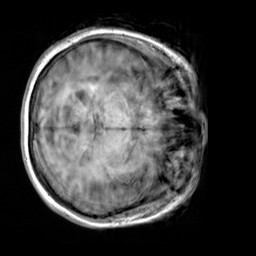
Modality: T1w
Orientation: axial
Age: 22
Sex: female
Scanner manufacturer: siemens
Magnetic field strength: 3 T
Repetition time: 2.3 s
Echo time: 0.00303 s